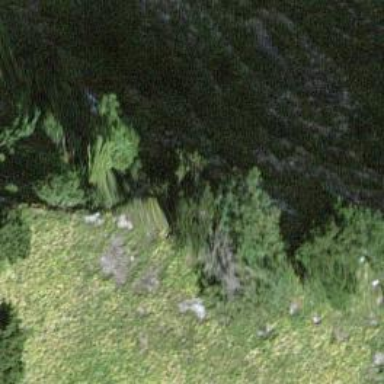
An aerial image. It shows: Natural cliff.